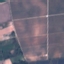
Label: PermanentCrop